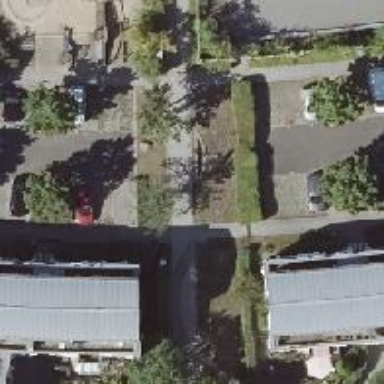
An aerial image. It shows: Compacted footway.